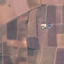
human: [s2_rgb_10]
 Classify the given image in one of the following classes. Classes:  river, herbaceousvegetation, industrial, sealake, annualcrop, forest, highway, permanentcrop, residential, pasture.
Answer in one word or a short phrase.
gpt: PermanentCrop